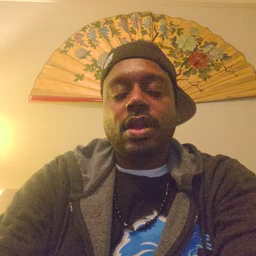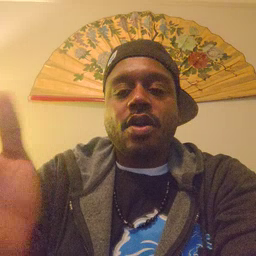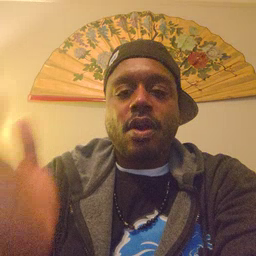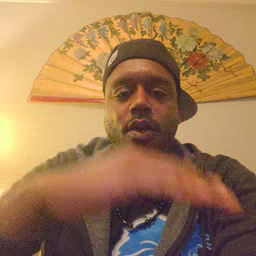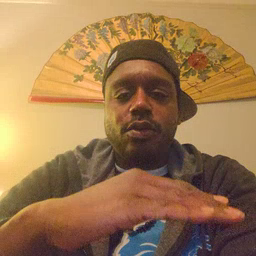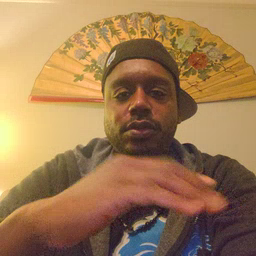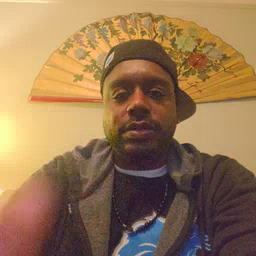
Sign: on